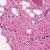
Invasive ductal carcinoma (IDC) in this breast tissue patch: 0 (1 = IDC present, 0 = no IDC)